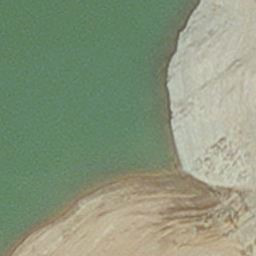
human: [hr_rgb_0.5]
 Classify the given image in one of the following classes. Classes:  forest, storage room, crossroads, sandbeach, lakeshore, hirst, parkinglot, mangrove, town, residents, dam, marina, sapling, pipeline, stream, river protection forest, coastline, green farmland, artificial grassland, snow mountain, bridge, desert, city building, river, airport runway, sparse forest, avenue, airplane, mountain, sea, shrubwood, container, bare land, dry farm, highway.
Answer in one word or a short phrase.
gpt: hirst